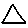
Label: triangle